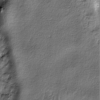
Label: not_dusty